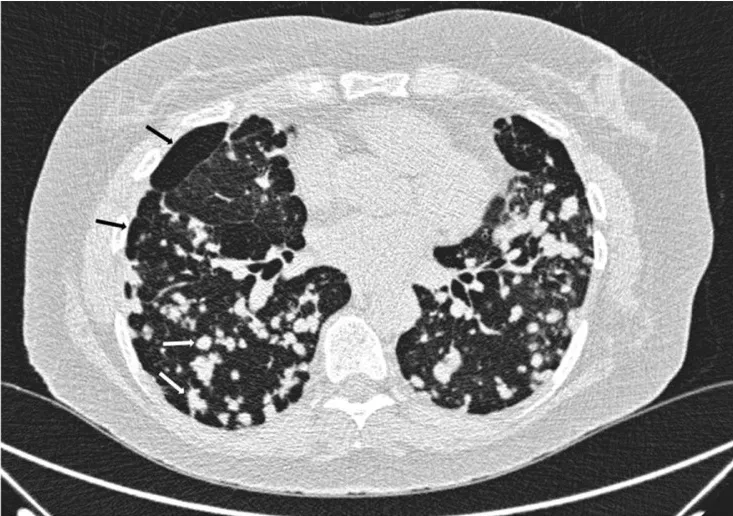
(a) HRCT showing nodules (white arrows) and cysts (black arrows).
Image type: radiology (ct)